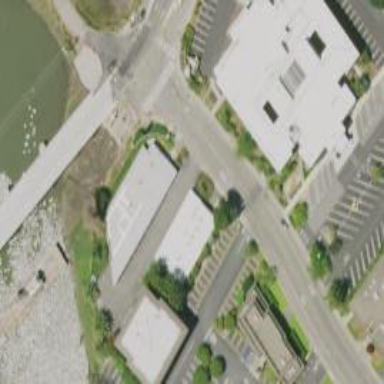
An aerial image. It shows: Commercial building.